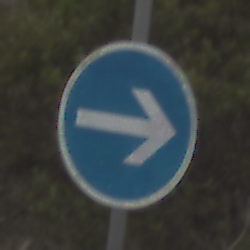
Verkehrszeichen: VorgeschriebeneFahrtrichtungHierRechts
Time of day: Midday
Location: Outdoor (Nature)
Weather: Overcast
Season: NotSpecified
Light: Natural